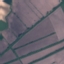
Land use / land cover: AnnualCrop